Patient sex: F
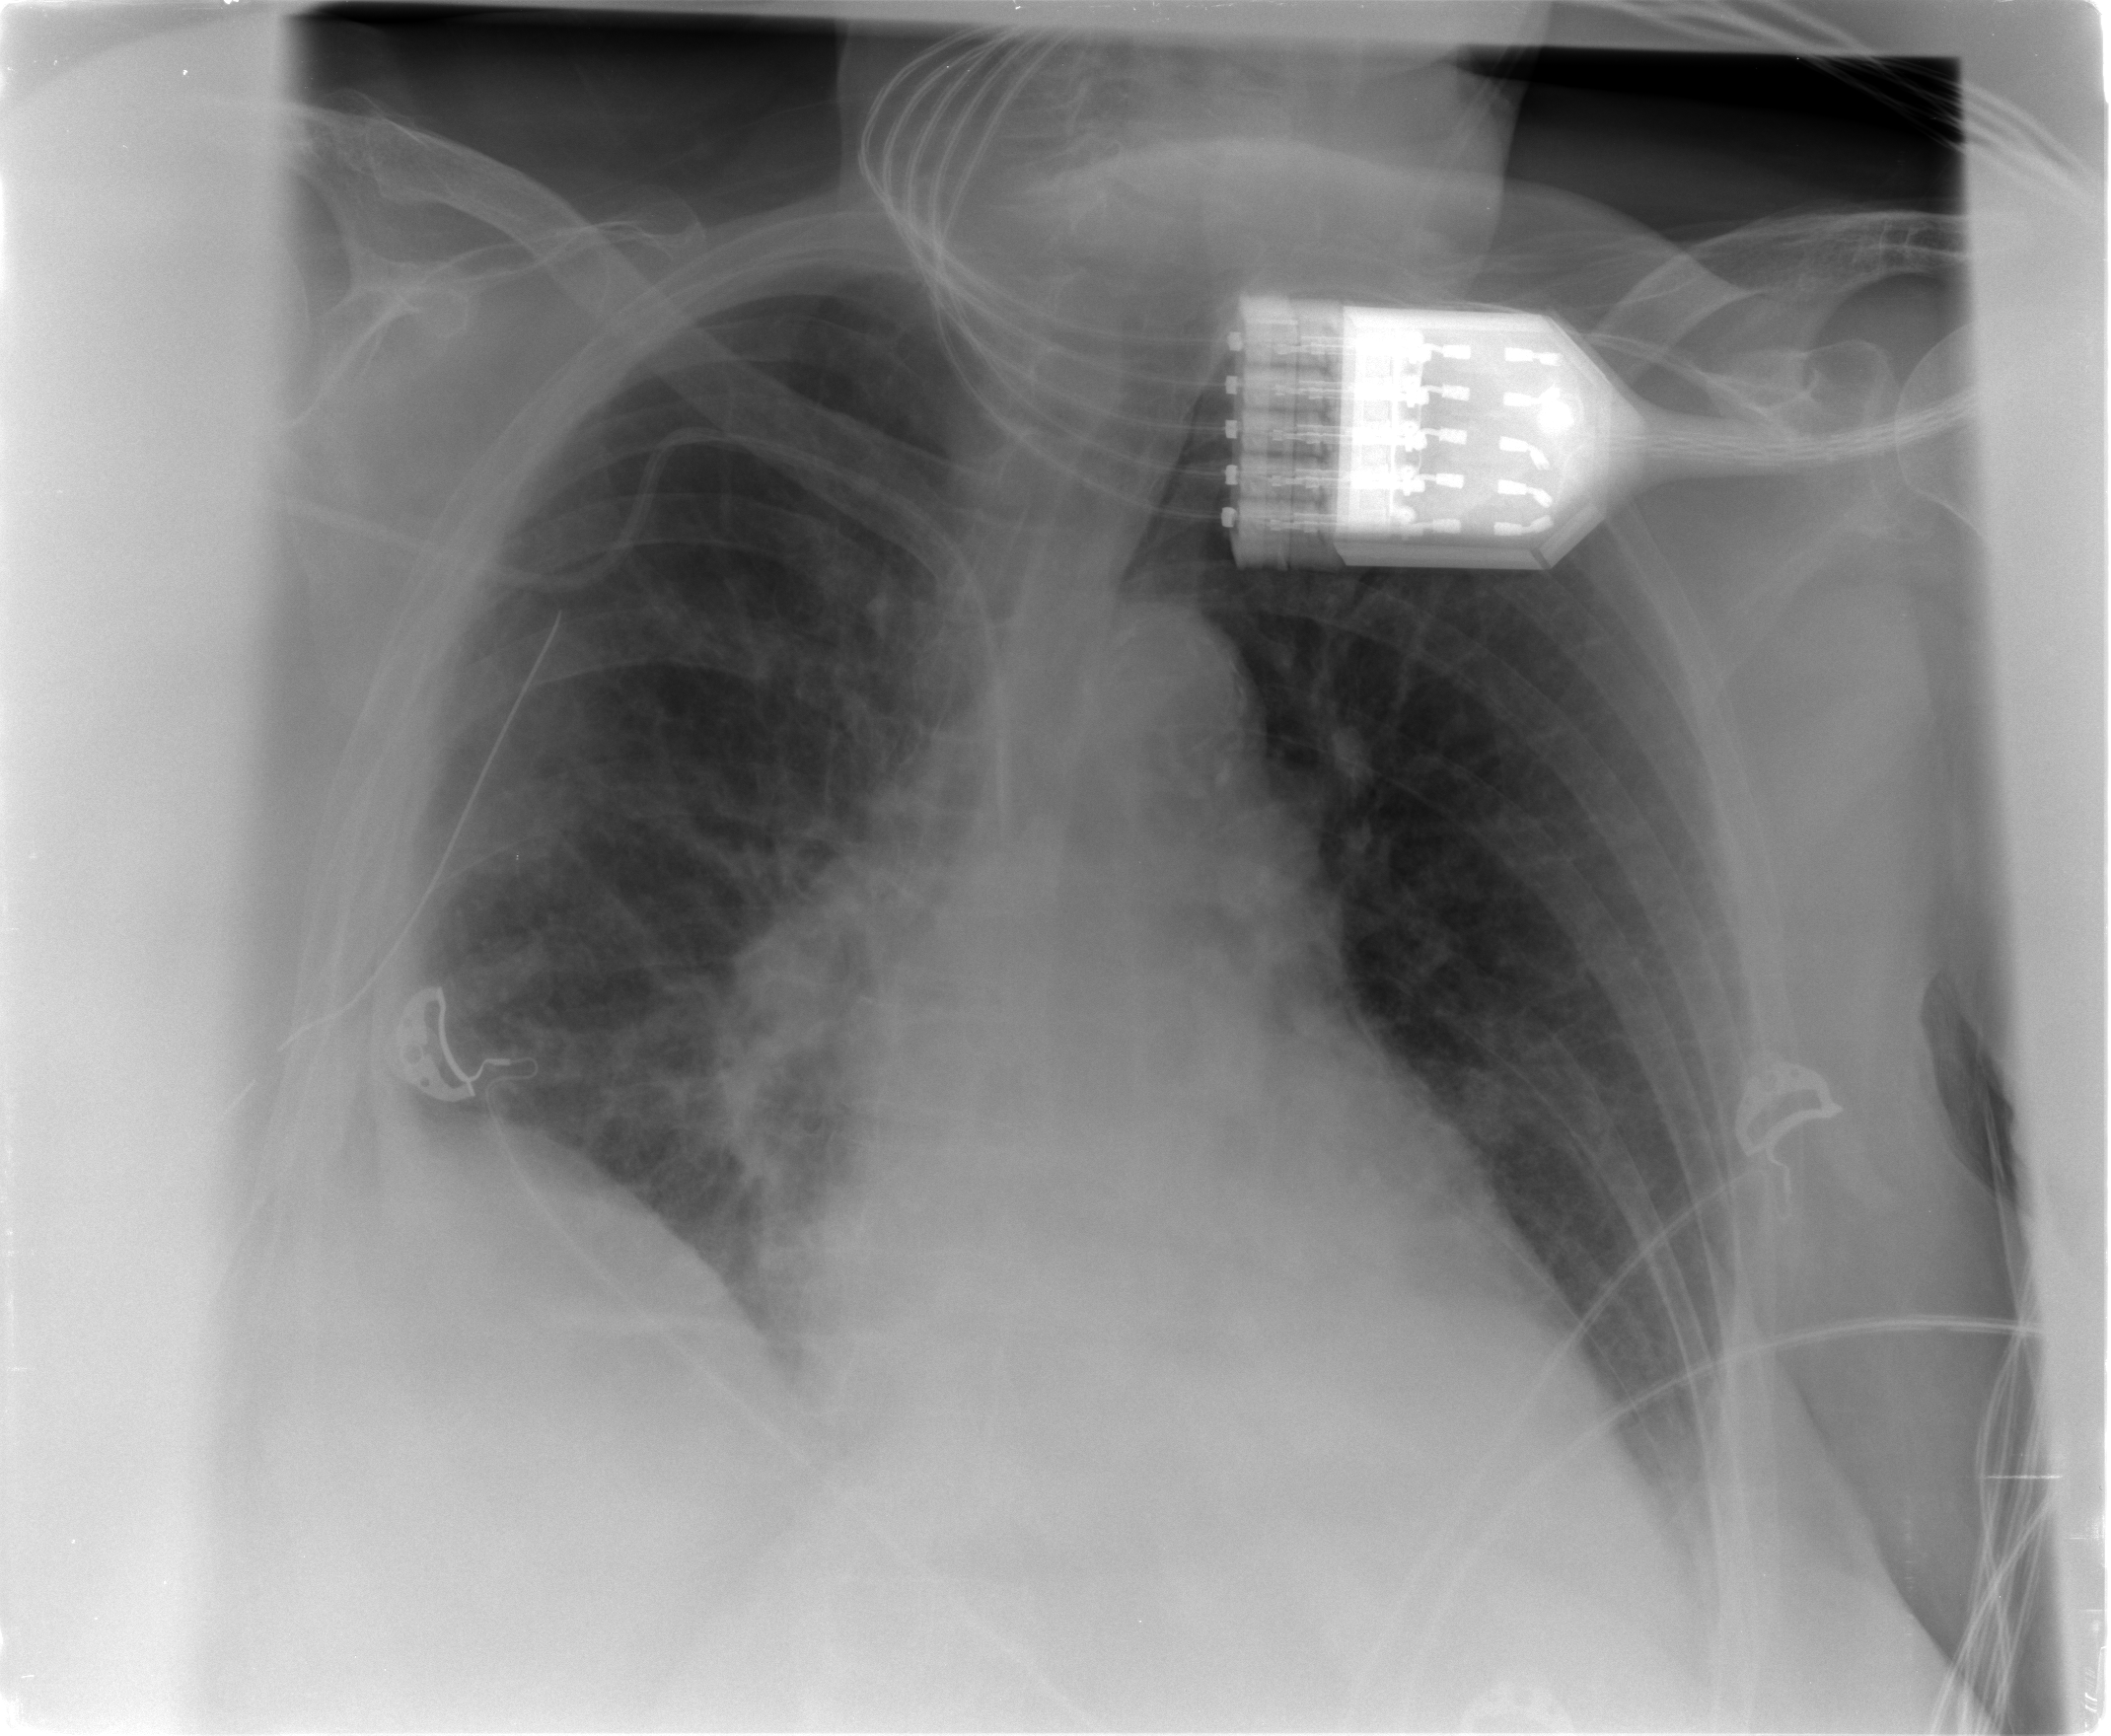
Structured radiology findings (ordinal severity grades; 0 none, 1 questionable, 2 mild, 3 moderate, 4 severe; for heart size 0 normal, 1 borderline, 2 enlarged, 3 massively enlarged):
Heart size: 2
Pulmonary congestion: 2
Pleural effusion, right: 2
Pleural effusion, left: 1
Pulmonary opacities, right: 2
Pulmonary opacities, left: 0
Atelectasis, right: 2
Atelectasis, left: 2